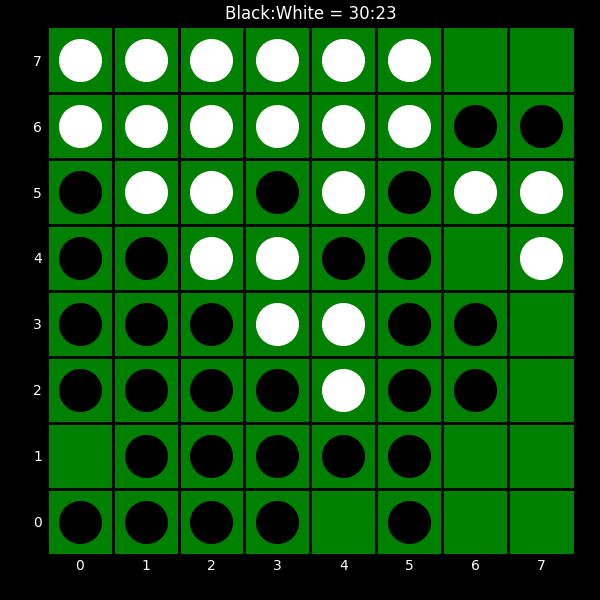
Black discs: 30
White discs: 23